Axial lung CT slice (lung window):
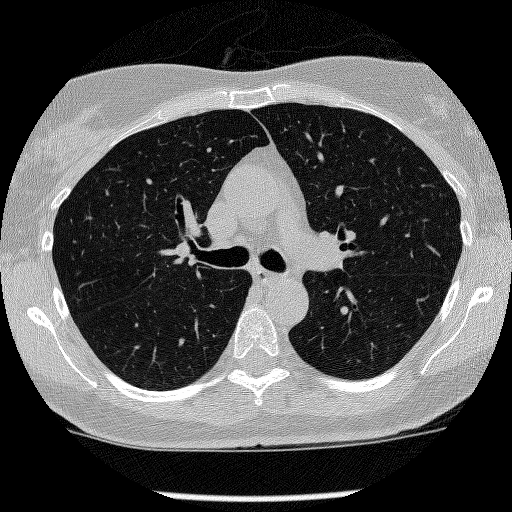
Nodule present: no